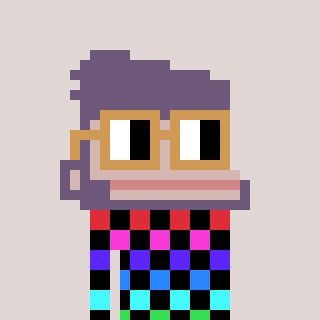
a pixel art character with square brown glasses, a ape-shaped head and a redpinkish-colored body on a warm background